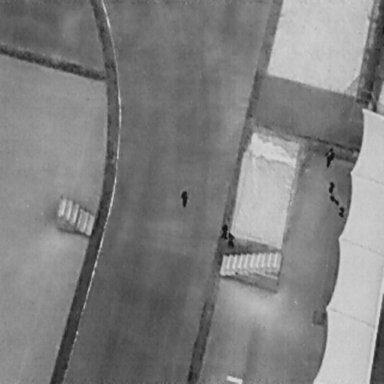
There are four People in the infrared image.